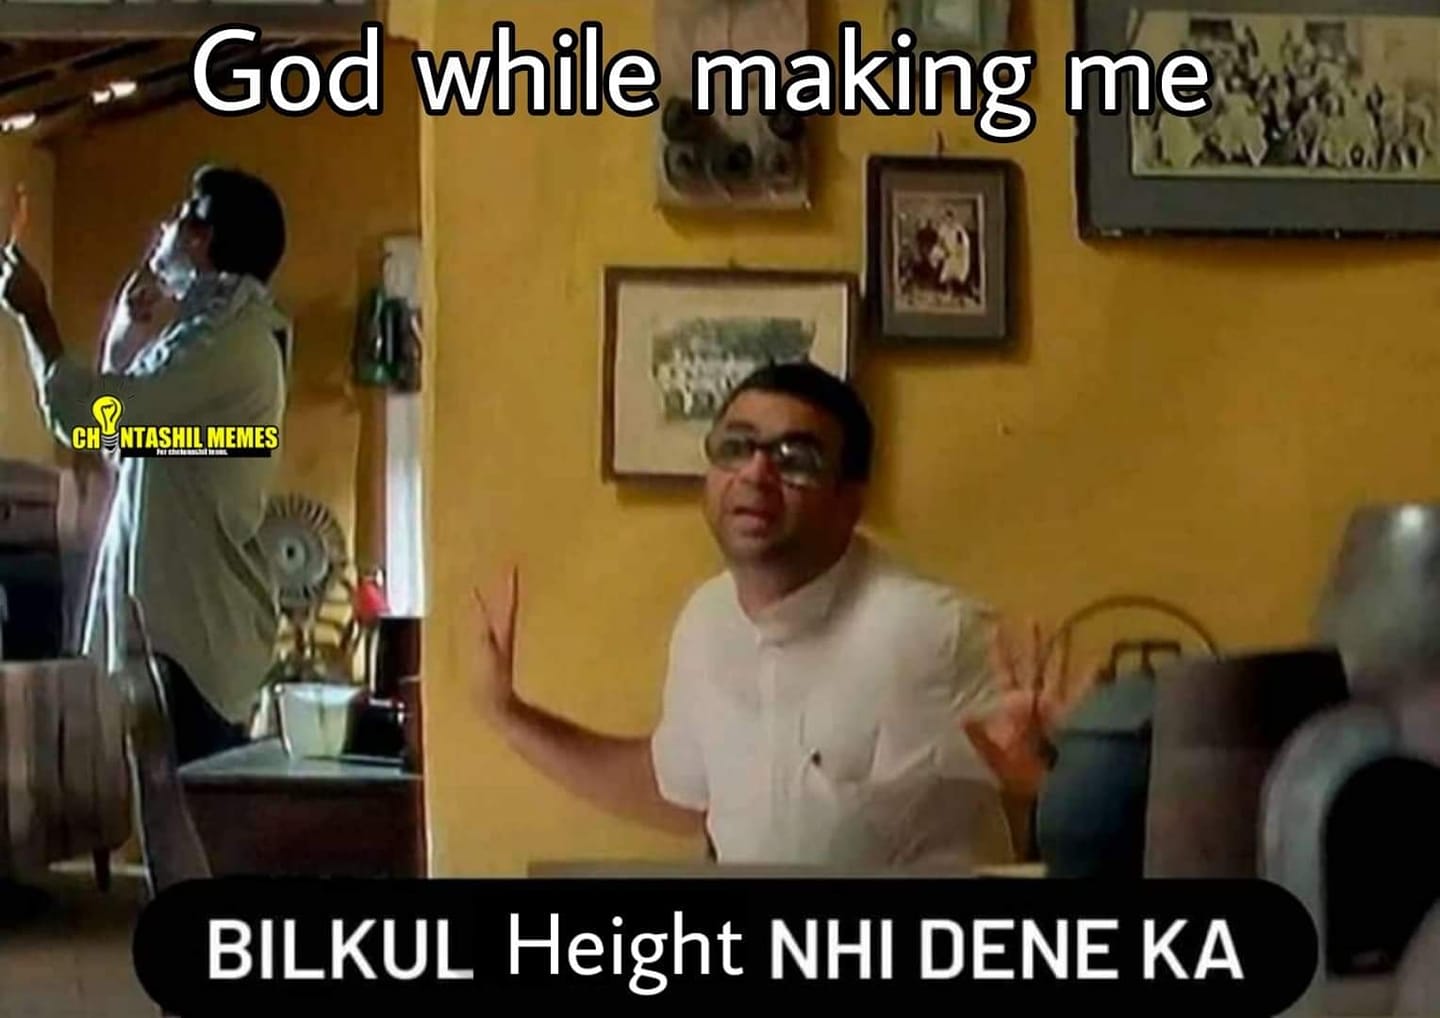
Caption: God while making me   BILKUL Height NHI DENE KA
Label: non-hate